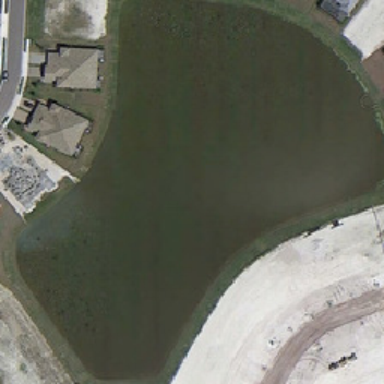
Many white snow on the ground and roof while surrounding the pond .